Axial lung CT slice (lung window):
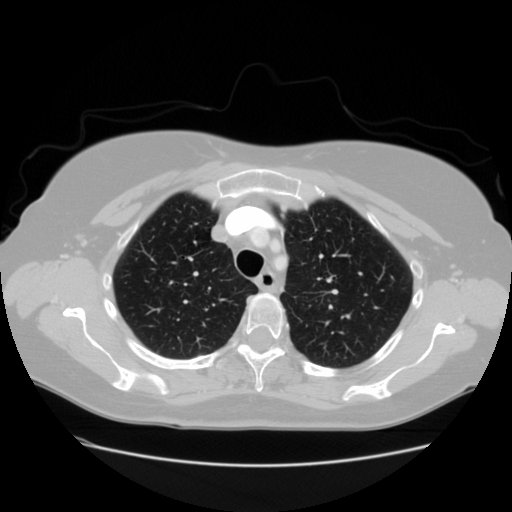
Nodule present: no